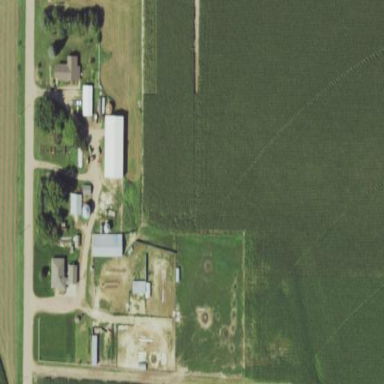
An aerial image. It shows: Farmyard area.